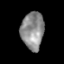
Tissue: lung
Cell type: Epithelial cells
Senescence score: 0.2019
Nuclear area (px): 831
Mean DAPI intensity: 141.343